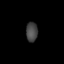
Tissue: lung
Cell type: B cells
Senescence score: 0.6836
Nuclear area (px): 222
Mean DAPI intensity: 68.572